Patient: sex M, age 76
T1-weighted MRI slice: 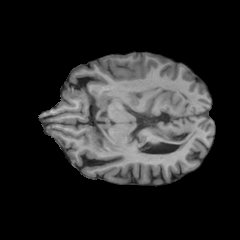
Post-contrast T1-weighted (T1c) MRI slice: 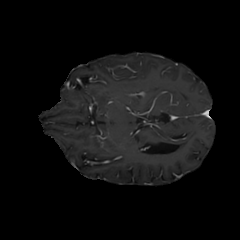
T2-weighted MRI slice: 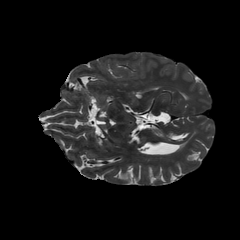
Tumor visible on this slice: yes
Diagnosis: Glioblastoma, IDH-wildtype
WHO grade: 4